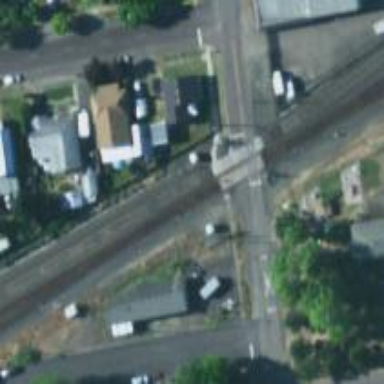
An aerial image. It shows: Level crossing with lights on the railway.